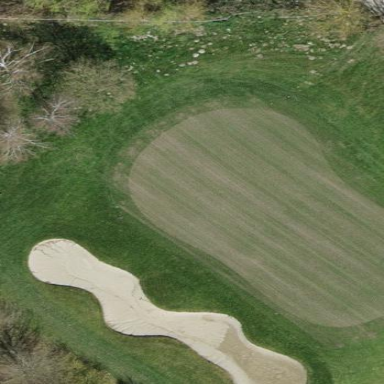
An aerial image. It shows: Golf bunker filled with sandy terrain.